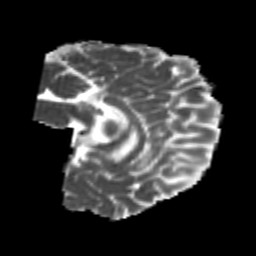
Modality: MD
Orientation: sagittal
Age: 22
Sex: male
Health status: healthy
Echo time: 0.074 s